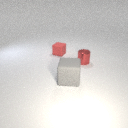
small red metal cylinder to the right of large gray rubber cube